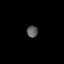
Tissue: lung
Cell type: Epithelial cells
Senescence score: 0.2234
Nuclear area (px): 125
Mean DAPI intensity: 93.36